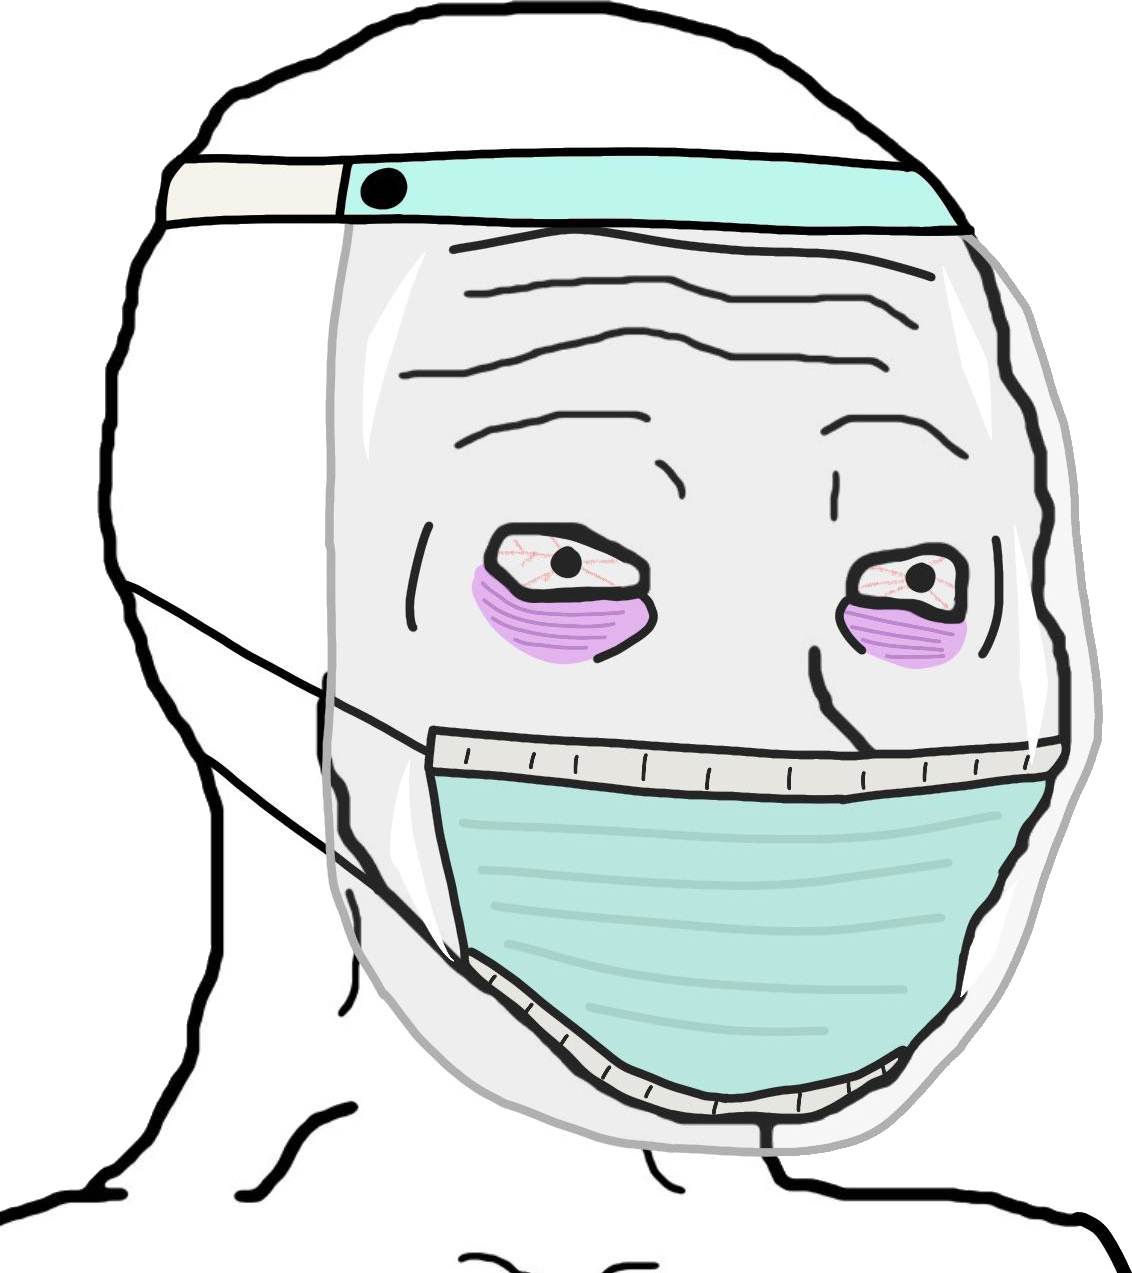
Label: 5_Doomer